Brain MRI, t2w sequence, axial 2D slice.
Patient: age 31, sex M, weight 80 kg, height 1.78 m
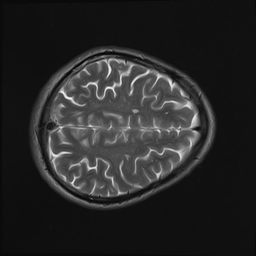